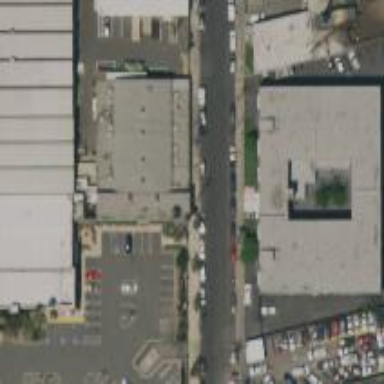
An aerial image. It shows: Warehouse.